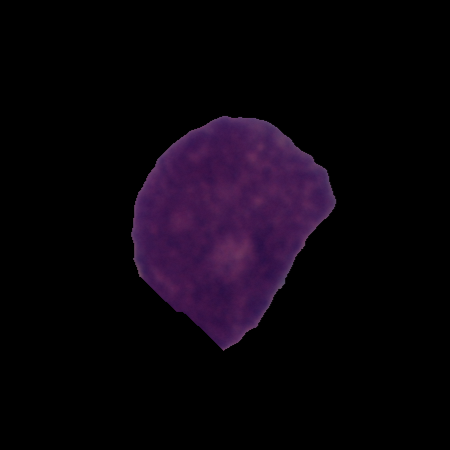
Label: cancer